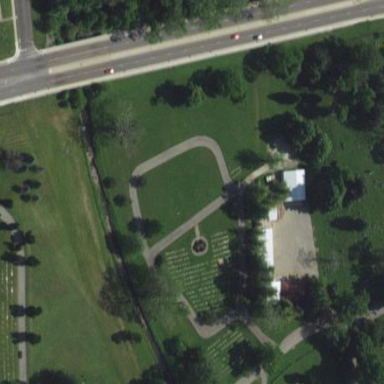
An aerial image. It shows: Historical war memorial.